Field crop: maize
Growth stage: 2
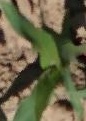
Species: maize